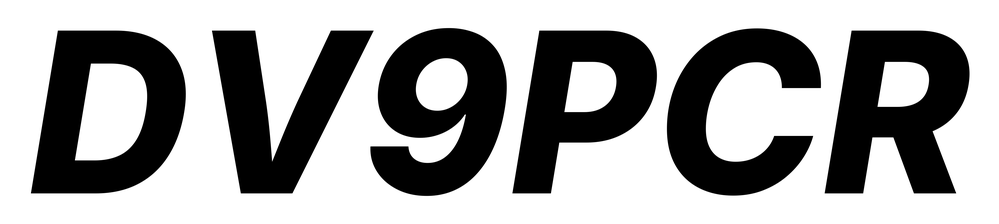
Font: Inter-Italic_ExtraBold_Italic